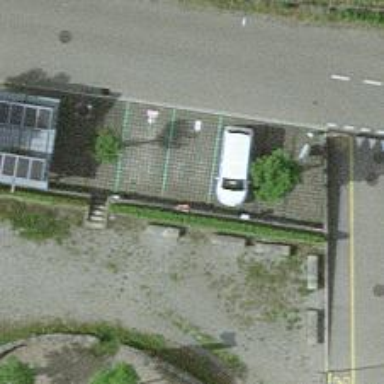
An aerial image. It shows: Charging station.